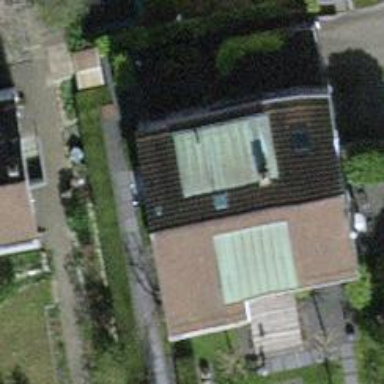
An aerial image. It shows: Detached building.